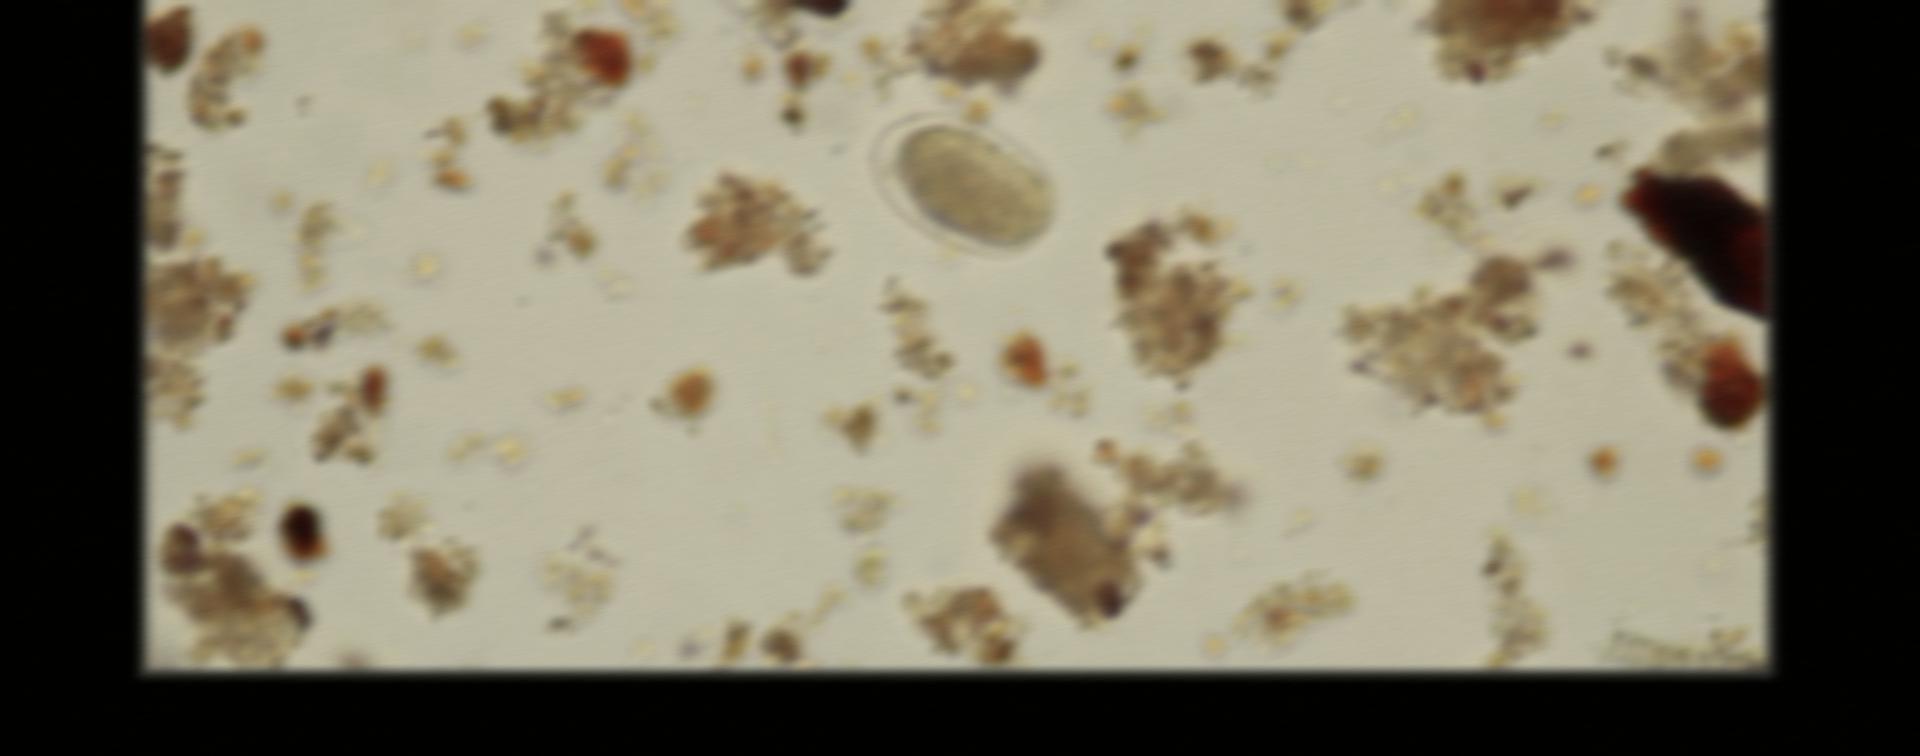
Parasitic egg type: Hookworm egg